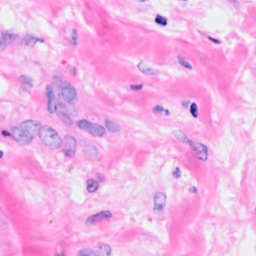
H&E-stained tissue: Breast